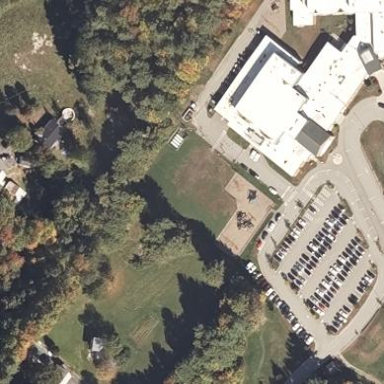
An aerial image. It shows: Schoolyard with grassy land use.